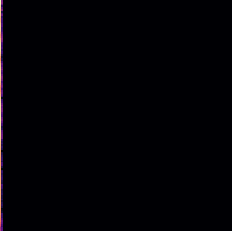
Sound class: Sea waves